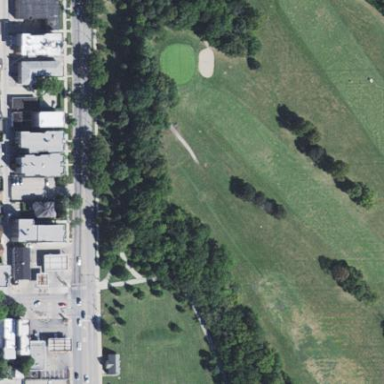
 part of golf course fairway. It is used for the sport of golf."